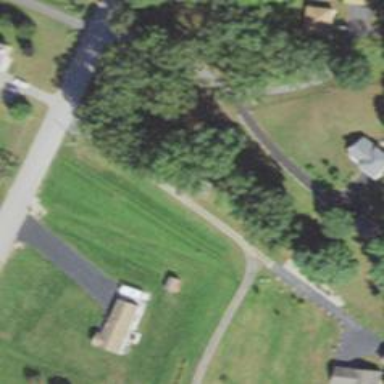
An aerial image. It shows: Residential driveway used as service road.